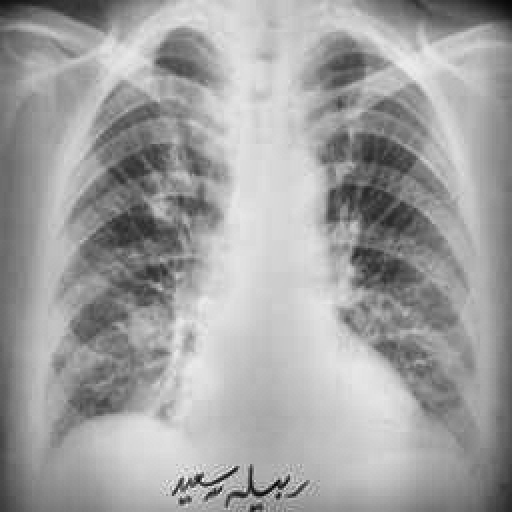
Finding: TUBERCULOSIS